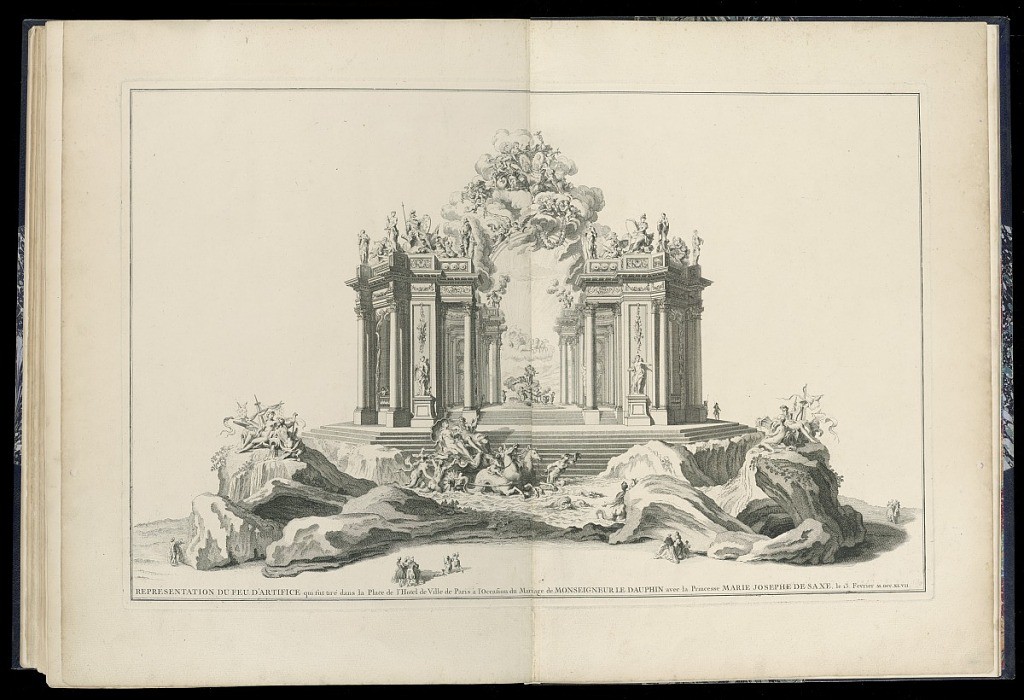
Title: REPRÉSENTATION DU FEU D'ARTIFICE qui fut tiré dans la Place de l'Hotel de Ville de Paris à l'Occasion du Mariage de MONSEIGNEUR LE DAUPHIN avec la Princesse MARIE JOSEPHE DE SAXE, le 13 Fevrier M.DCC.XLVII.
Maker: Jean François Blondel, French, 1681–1756
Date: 1751
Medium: Engraving on laid paper
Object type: Bound print
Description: Fireworks display comprised of a large temple with rocks and water before it. This large landscape and architecture is populated with mythological figures. At the peak of the composition, in the air, are portraits the Dauphin and Marie-Josephe of Saxony. Contemporary Parisian figures are places in the foreground of the scene, looking on, to emphasize the scale of the ephemeral architecture.